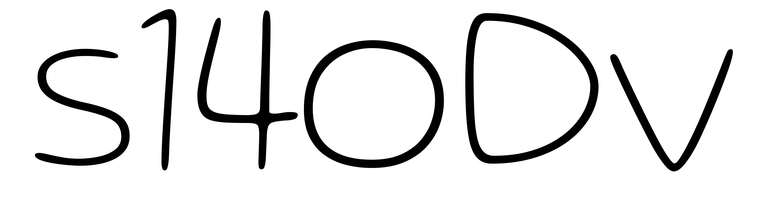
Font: Gluten_Thin